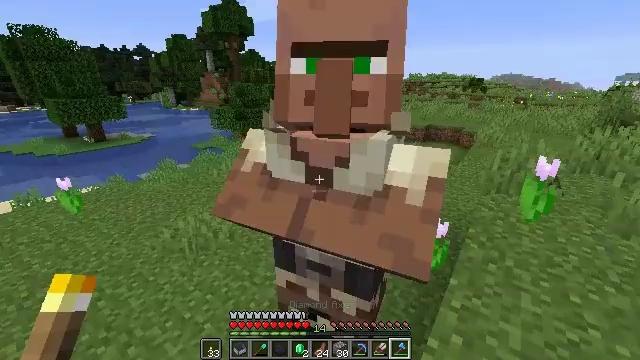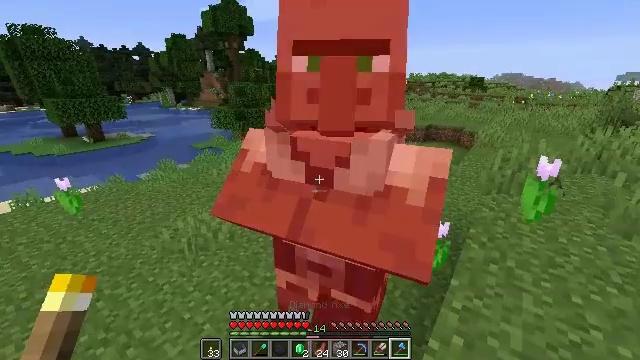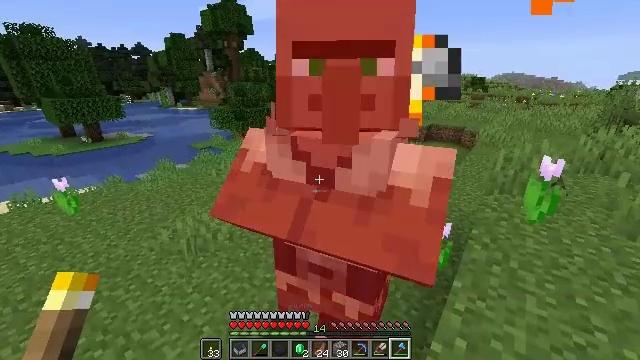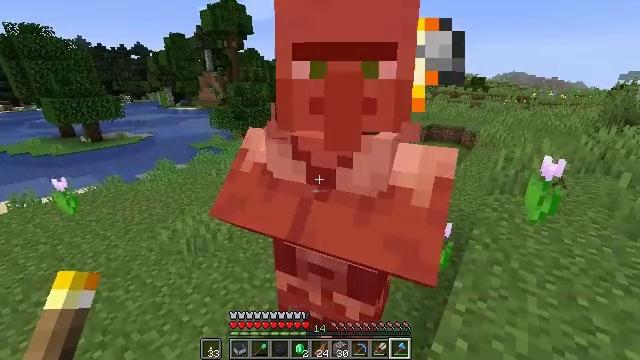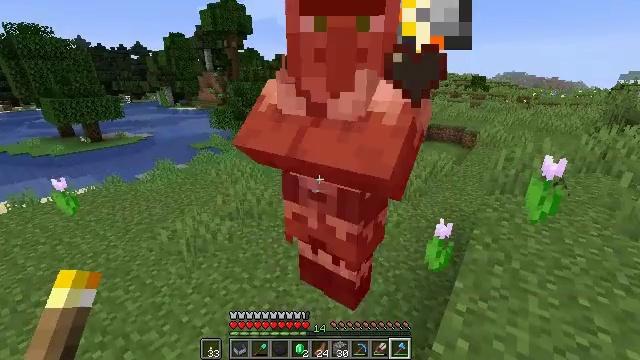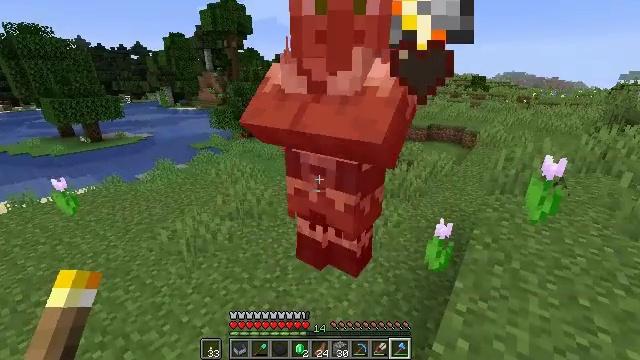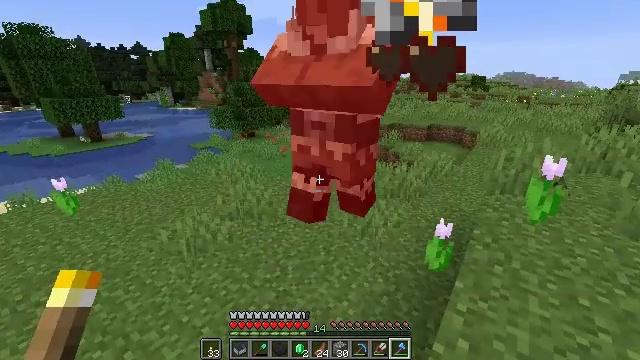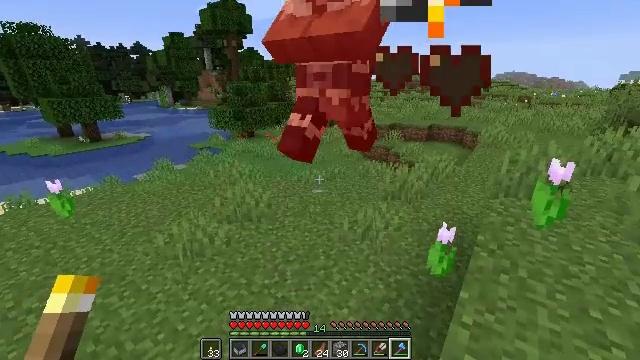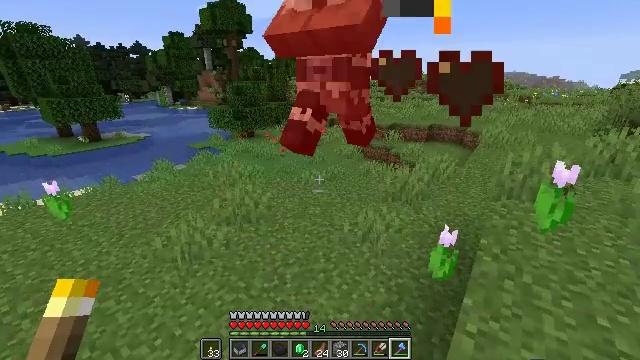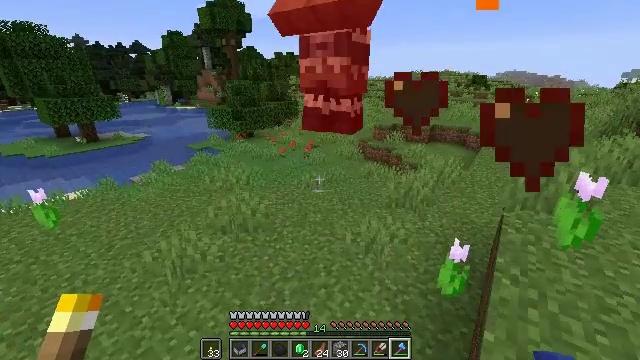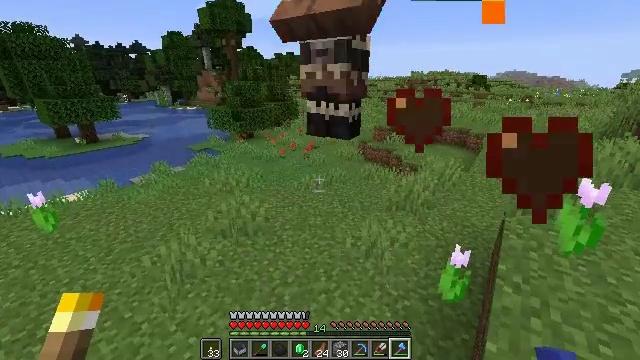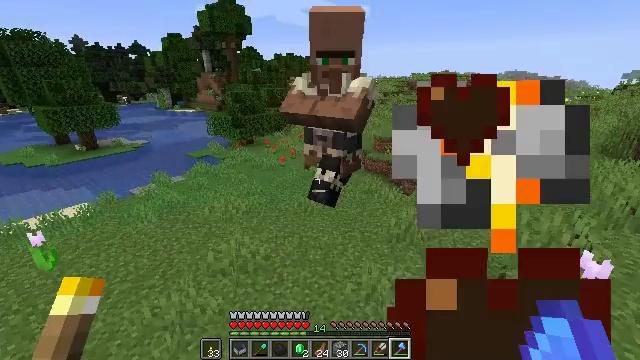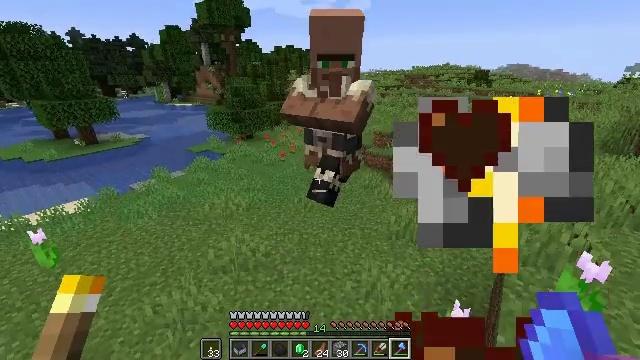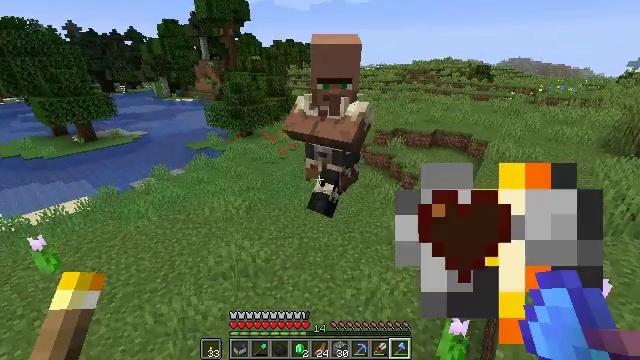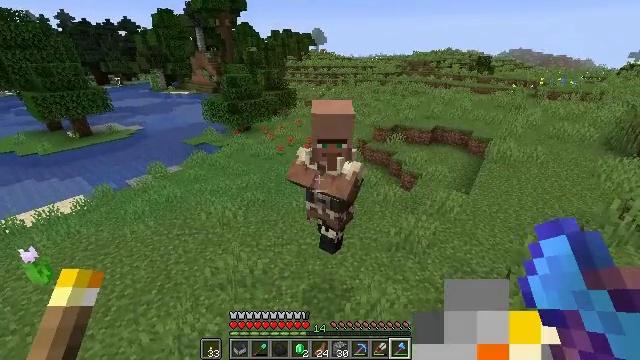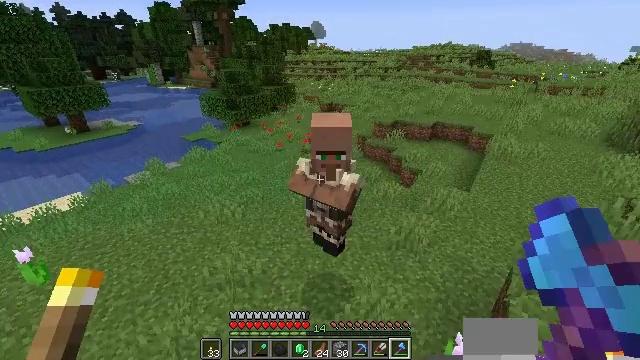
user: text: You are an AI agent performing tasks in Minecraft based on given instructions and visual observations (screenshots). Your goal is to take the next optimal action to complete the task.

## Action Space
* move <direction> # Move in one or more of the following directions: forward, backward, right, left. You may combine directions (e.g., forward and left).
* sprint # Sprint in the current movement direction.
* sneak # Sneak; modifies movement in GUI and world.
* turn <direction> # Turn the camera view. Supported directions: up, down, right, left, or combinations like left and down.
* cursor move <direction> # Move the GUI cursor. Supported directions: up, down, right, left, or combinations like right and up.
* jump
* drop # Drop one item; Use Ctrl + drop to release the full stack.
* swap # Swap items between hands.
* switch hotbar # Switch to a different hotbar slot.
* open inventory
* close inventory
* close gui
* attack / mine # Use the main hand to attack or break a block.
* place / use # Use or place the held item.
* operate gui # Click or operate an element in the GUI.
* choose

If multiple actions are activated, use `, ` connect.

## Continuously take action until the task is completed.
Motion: motion action
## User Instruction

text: Attack the villager.
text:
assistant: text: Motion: no_op
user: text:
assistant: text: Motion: no_op
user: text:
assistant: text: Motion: no_op
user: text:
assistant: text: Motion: no_op
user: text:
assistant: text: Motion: no_op
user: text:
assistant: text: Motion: no_op
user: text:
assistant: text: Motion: move forward
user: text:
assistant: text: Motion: move forward
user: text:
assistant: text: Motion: move forward
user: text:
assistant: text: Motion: move forward, jump
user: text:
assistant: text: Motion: move forward, jump
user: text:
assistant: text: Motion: move forward, turn down, jump
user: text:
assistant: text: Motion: move forward, turn down, jump
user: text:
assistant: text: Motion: move forward, turn down, jump
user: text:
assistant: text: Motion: move forward, turn down, jump
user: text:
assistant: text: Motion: move forward, jump
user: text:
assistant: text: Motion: move forward, turn down, jump
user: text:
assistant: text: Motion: move forward, turn down, jump
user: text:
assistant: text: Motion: move forward, turn down
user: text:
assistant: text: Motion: move forward
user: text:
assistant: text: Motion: move forward
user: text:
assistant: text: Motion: move forward
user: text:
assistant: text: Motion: move forward, turn right and up
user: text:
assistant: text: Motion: move forward, turn up
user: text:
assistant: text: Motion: move forward, turn up, attack / mine
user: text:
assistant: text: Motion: move forward, turn left and up, attack / mine
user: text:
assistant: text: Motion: turn left, attack / mine
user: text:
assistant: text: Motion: turn left and up, attack / mine
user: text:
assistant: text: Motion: turn left and up
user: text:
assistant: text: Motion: turn right and up